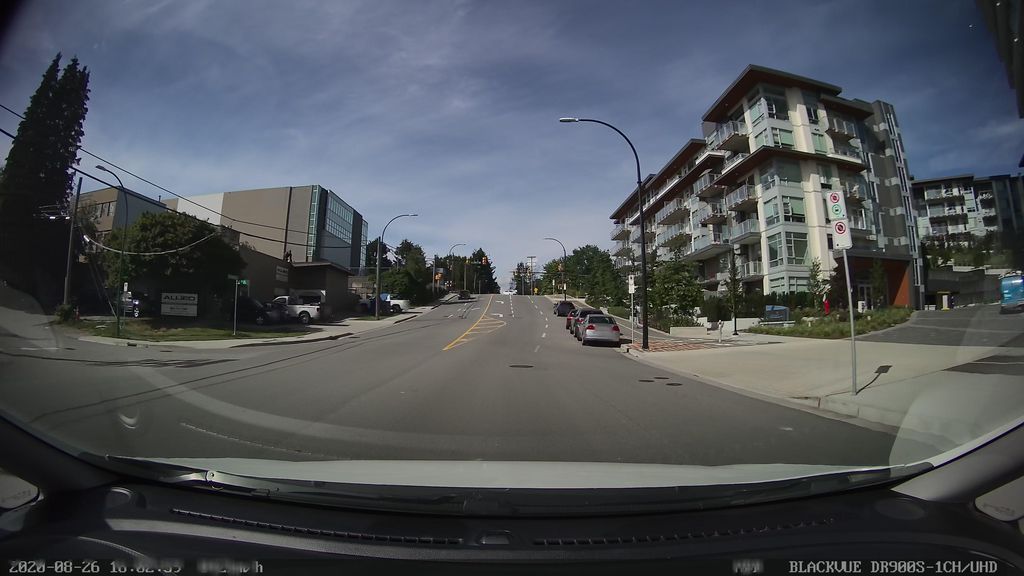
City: vancouver